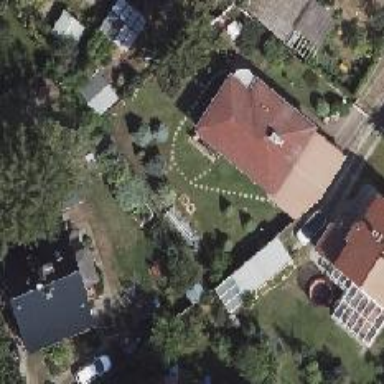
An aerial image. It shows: Detached building with hipped roof.